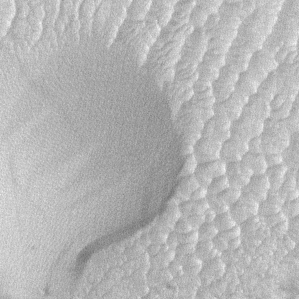
Label: frost